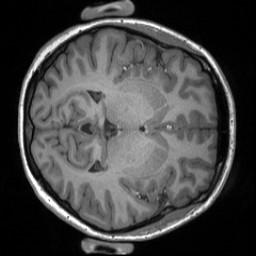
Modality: T1w
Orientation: axial